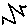
Label: zigzag